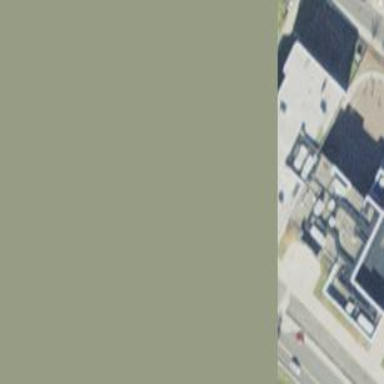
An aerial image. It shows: School building.